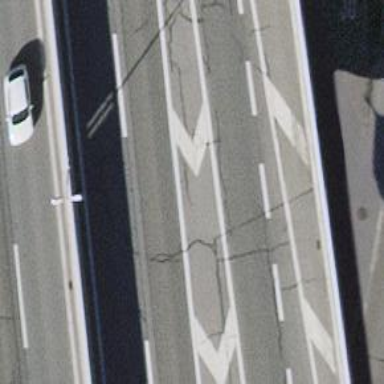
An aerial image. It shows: Path on bridge with asphalt surface. The cycleway and footway on the bridge also have asphalt surfaces.